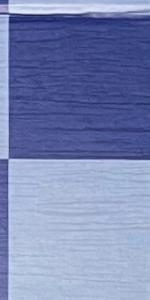
Label: Empty